Question: I have a table as follows,

When i m using the query
'"SELECT cat_title FROM table1 WHERE cat_id IN(21,10,25,4)"'
the result is in the order
> BankBeauty ParlourCarAccomodation
But i need the result as given in the query like,
> CarBeaty ParlourAccomodationBank
What will i do?
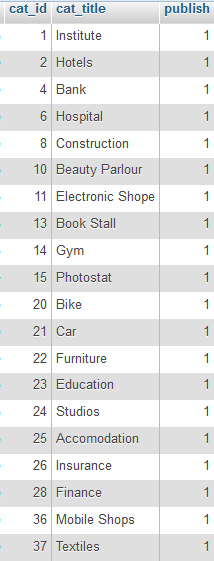
Answer: You can try this:
'''
SELECT cat_title
FROM table1
WHERE cat_id IN(21,10,25,4)
ORDER BY (cat_id = 21) DESC, (cat_id = 10) DESC, (cat_id = 25) DESC, (cat_id = 4) DESC;
'''
or
'''
SELECT cat_title
FROM table1
WHERE cat_id IN(21,10,25,4)
ORDER BY FIND_IN_SET(cat_id, ('21,10,25,4'));
'''